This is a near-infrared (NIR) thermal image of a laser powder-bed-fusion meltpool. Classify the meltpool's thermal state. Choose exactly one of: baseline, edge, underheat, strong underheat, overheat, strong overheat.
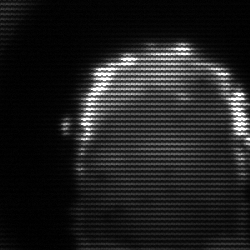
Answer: baseline